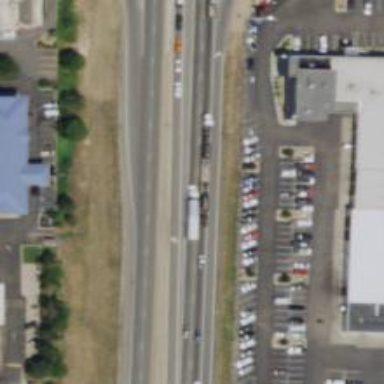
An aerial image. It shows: Expressway with asphalt surface classified as trunk highway.